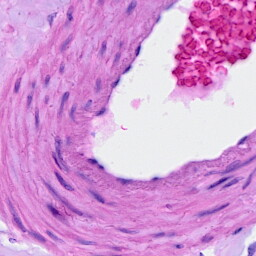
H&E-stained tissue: Ovarian